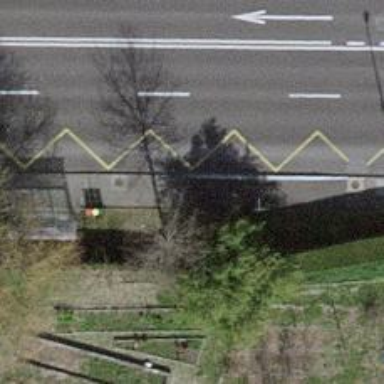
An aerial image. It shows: Sidewalk with asphalt surface leading to public transport platform. The platform has shelter.